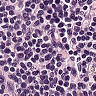
Metastatic tissue present: no